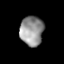
Tissue: lung
Cell type: Epithelial cells
Senescence score: 0.2427
Nuclear area (px): 676
Mean DAPI intensity: 147.994